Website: lowes
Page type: customer-info-address
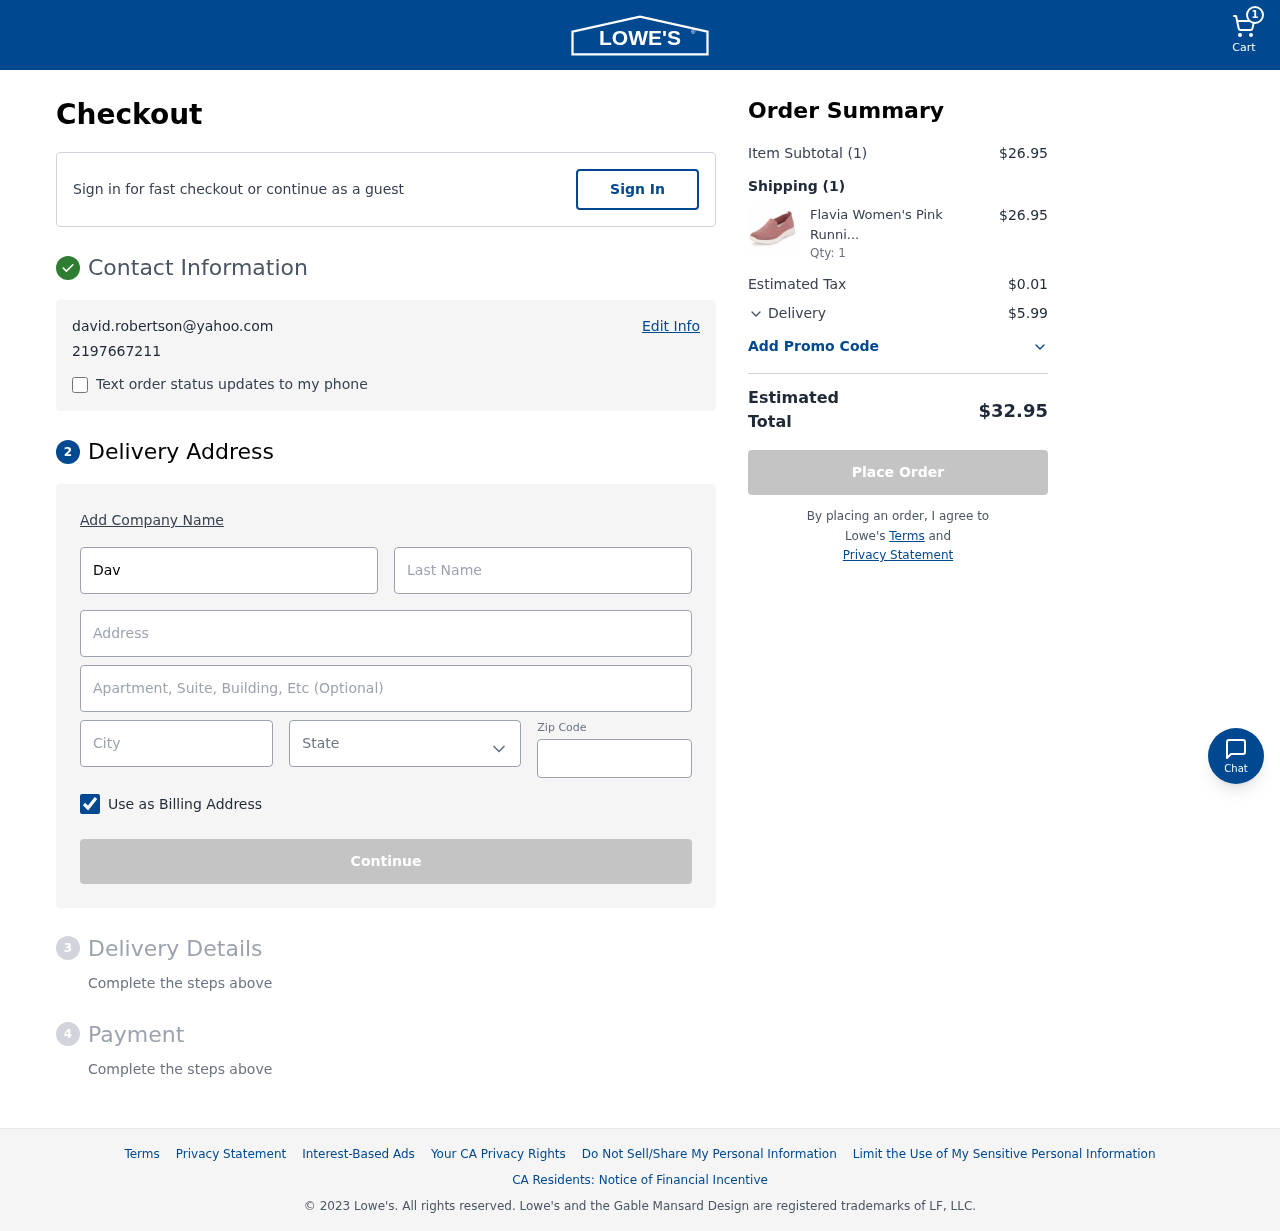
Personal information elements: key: PII_CITY
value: South Hollyberg
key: PII_EMAIL
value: david.robertson@yahoo.com
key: PII_FIRSTNAME
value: David
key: PII_LASTNAME
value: Robertson
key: PII_PHONE
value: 2197667211
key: PII_POSTCODE
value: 47213
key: PII_STATE
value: Alabama
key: PII_STREET
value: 6384 Stewart Centers
Product elements: key: PRODUCT1_NAME
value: Flavia Women's Pink Running Shoes-5 UK (37 EU) (6 US) (FKT/ST-1904/NVY)
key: PRODUCT1_QUANTITY
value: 1
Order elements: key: ORDER_NUM_ITEMS
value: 1
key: ORDER_SUBTOTAL
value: $26.95
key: ORDER_NUM_ITEMS2
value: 1
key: ORDER_SUBTOTAL2
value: $26.95
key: ORDER_TAX
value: $0.01
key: ORDER_SHIPPING_COST
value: $5.99
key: ORDER_TOTAL
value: $32.95